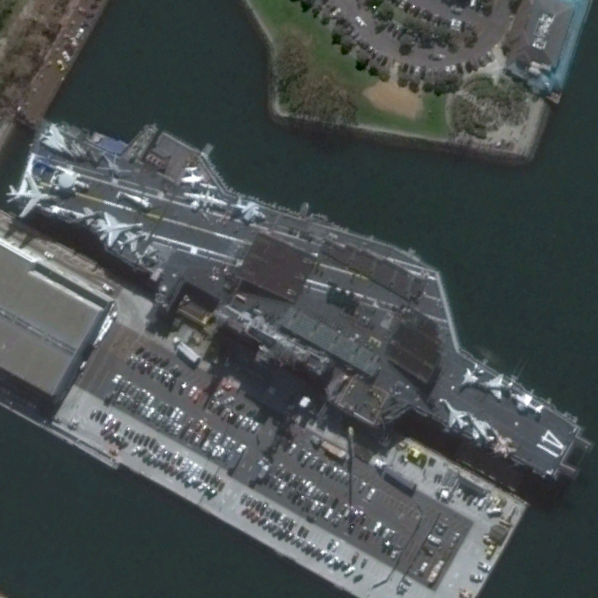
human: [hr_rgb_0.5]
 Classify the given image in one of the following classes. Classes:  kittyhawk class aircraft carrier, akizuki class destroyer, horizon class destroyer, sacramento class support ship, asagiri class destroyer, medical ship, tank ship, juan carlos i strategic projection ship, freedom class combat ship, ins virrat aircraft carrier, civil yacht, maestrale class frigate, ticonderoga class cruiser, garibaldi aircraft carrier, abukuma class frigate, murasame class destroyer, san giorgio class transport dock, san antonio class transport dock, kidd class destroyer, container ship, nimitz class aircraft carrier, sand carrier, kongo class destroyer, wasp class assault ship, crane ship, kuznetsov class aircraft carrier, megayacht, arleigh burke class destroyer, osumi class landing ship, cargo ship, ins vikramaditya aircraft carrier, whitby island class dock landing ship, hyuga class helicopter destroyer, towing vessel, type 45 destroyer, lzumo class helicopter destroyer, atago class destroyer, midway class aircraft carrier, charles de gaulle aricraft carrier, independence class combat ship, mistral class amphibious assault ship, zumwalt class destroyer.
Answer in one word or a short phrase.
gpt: Midway class aircraft carrier